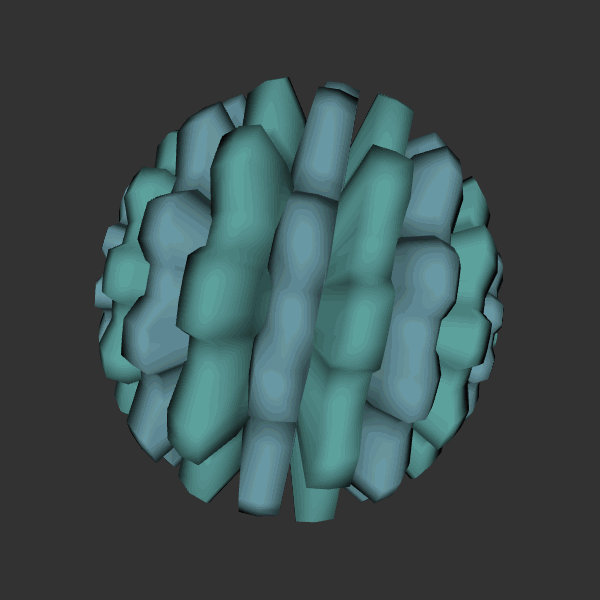
Background: dark